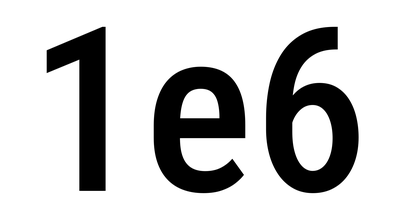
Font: Roboto_Condensed_Medium